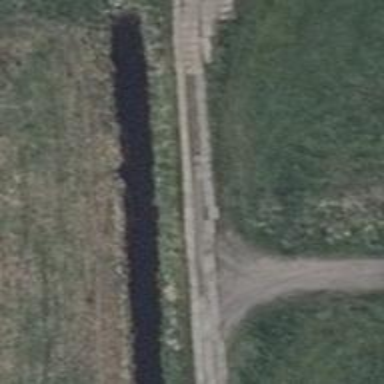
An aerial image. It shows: Track road with concrete surface and grade 1 track type.